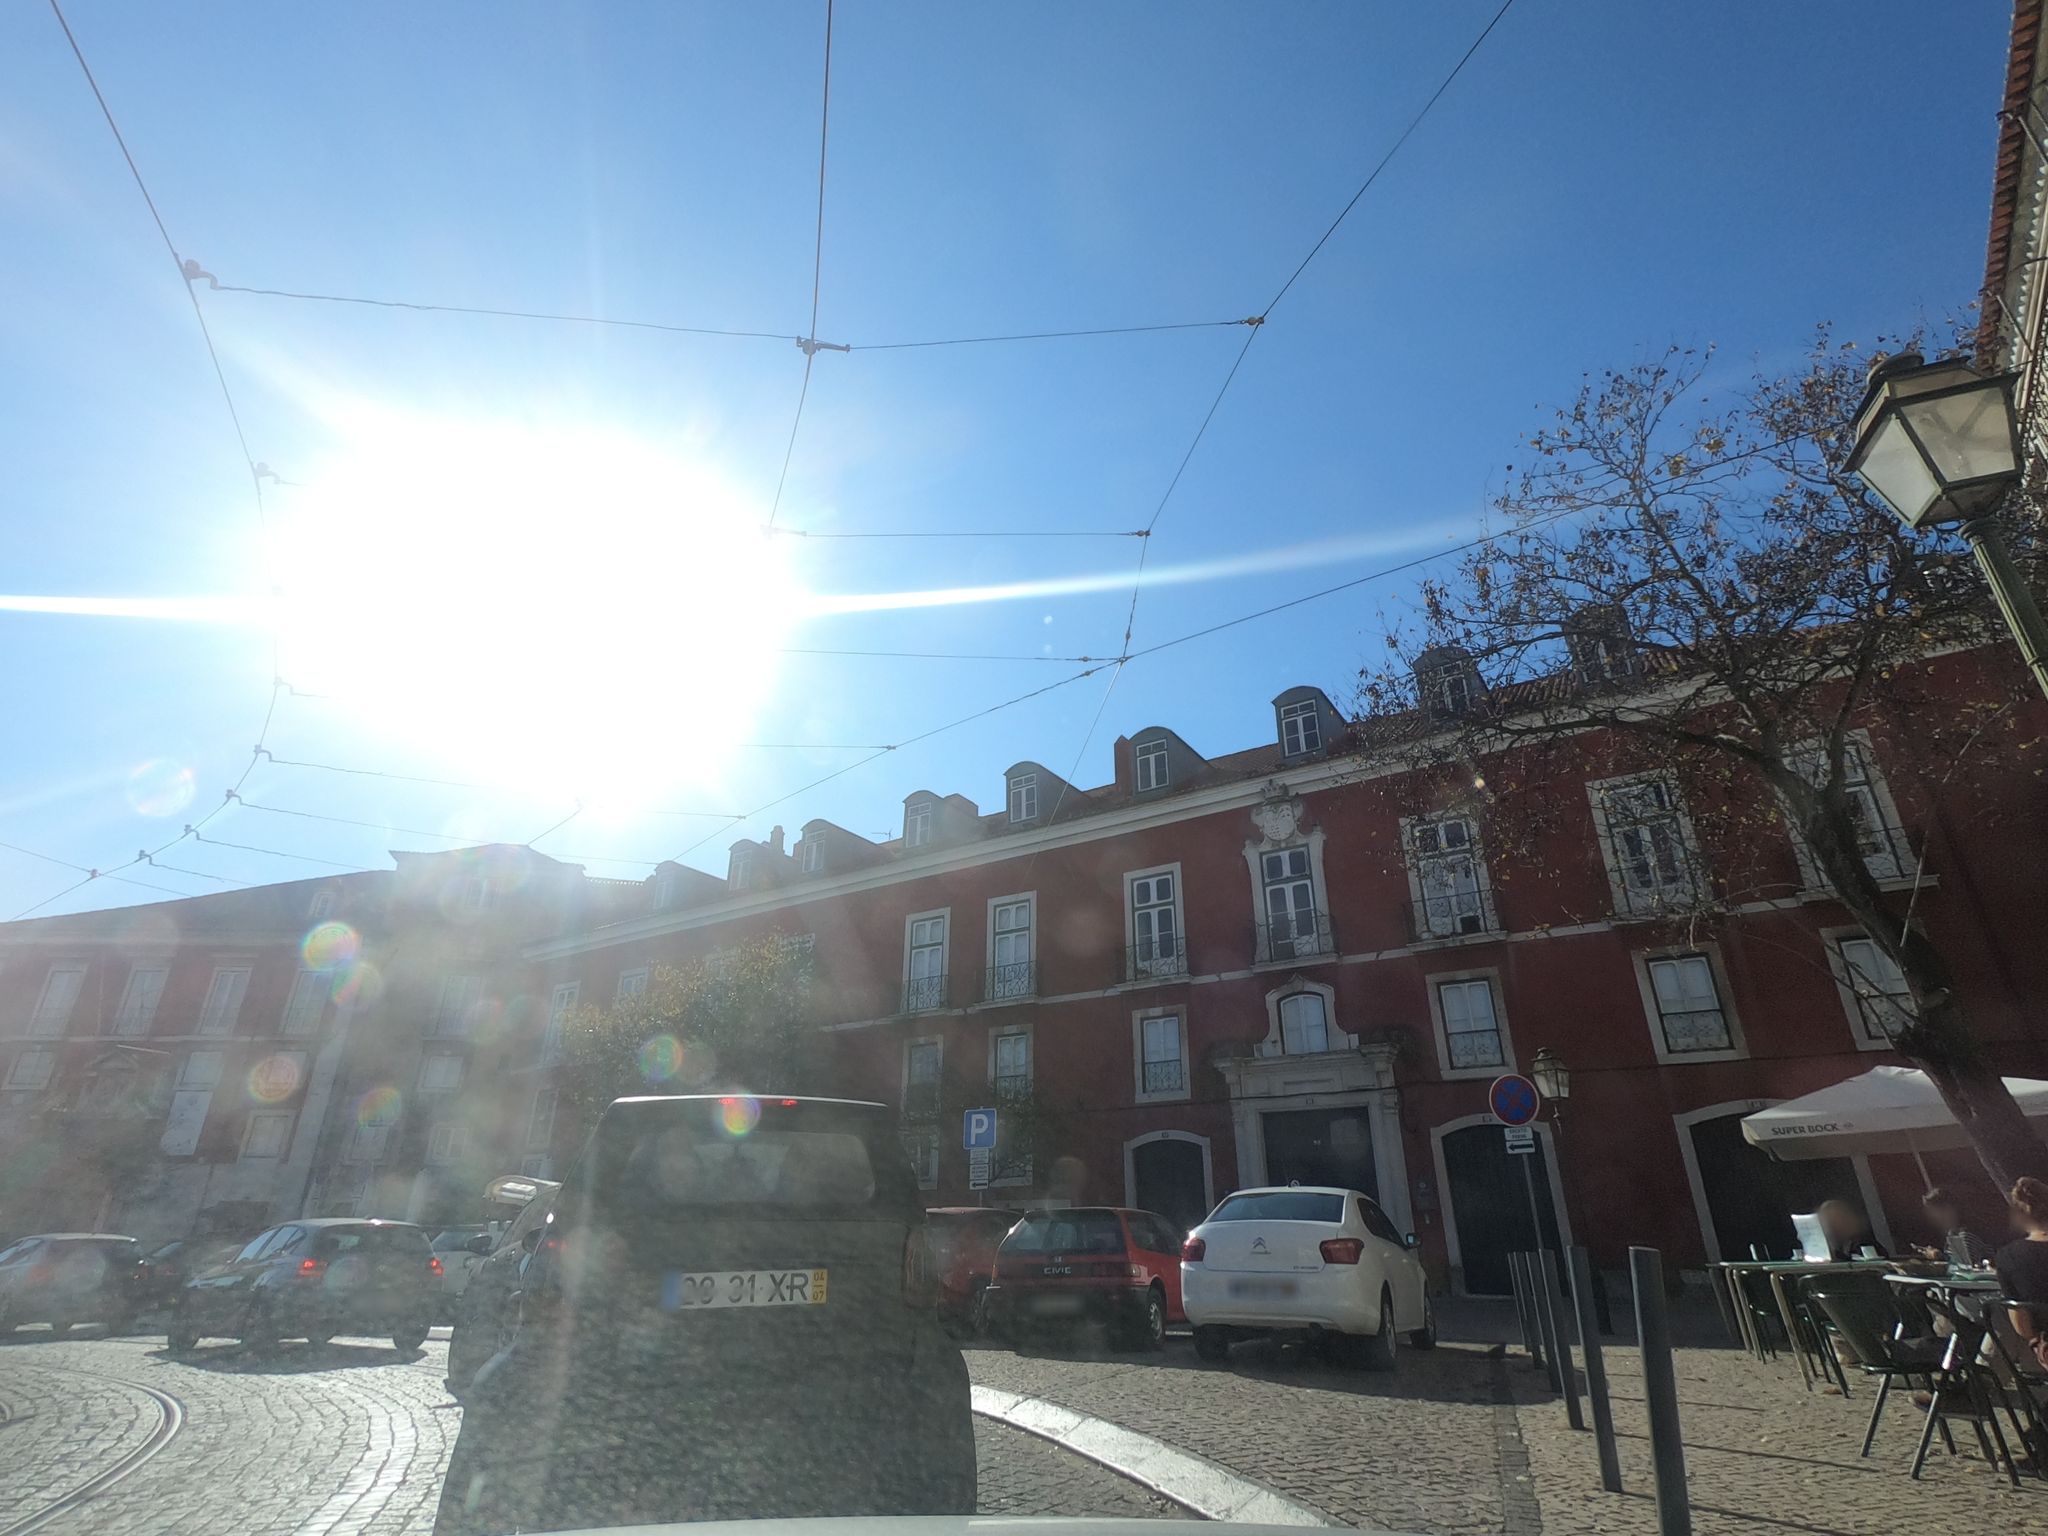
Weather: clear
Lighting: day
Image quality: good
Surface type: driving surface
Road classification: footway, steps, pedestrian, residential
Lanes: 2
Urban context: urban centre
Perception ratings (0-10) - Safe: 1.26, Lively: 4.06, Beautiful: 4.74, Boring: 7.93, Depressing: 5.42, Wealthy: 7.66